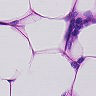
Metastatic tissue present: no